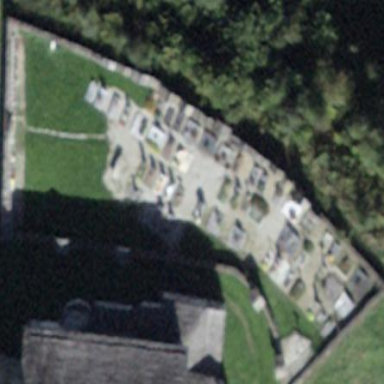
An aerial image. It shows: Cemetery.